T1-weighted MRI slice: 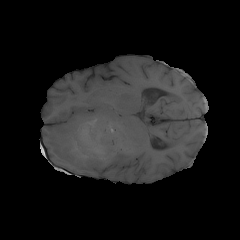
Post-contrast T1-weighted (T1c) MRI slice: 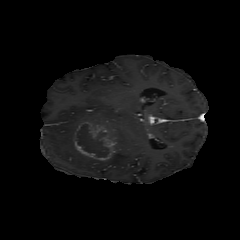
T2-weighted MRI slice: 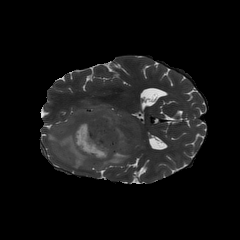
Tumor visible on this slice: yes